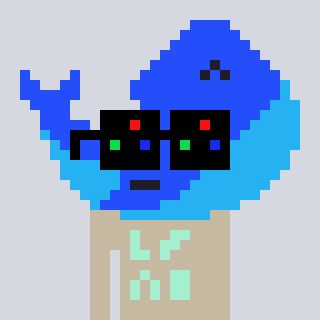
a pixel art character with square black sunglasses, a whale-shaped head and a bege-colored body on a cool background